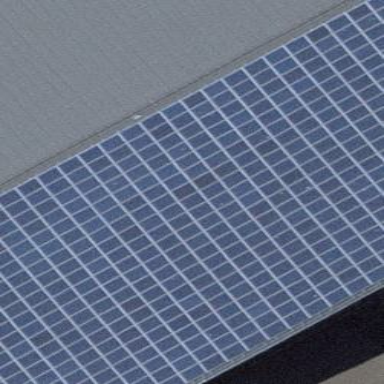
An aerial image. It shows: Solar power generator.